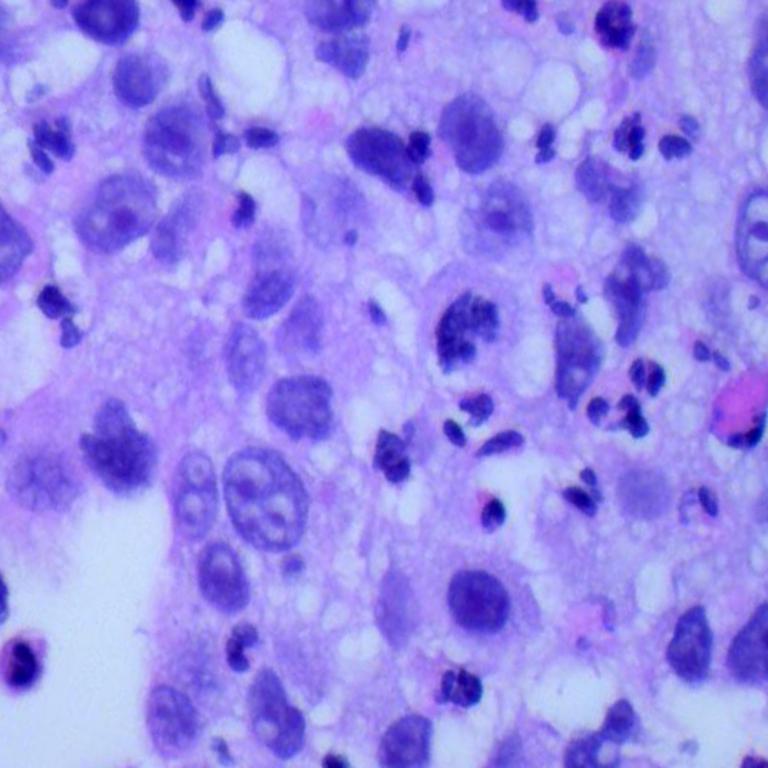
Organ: lung
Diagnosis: squamous carcinomas